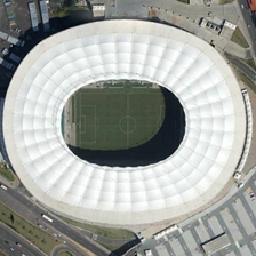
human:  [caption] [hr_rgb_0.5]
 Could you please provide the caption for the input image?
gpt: Some buildings are near the white ring runway stadium in the football field of it.

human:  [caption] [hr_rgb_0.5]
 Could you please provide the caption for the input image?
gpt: several buildings are close to a stadium in the form of a white track with a football field in it.

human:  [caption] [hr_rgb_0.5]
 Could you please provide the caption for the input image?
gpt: The buildings are close to a white racetrack like stadium with a football field inside.

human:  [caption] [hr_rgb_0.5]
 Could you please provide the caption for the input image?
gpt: A white stadium near many buildings.

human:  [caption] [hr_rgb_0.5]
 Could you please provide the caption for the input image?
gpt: Several buildings are close to a white runway-shaped stadium with a football field in it.